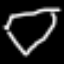
Label: diamond